Question: I am trying to add different views using the relative layout. The edittext and the spinner get added but the listview is not showing .Also, I am not using xmls for layout
'''
public class CustomView extends LinearLayout {
Context rContext;
private String rTitle;
private Spinner rSpinner;
private EditText rInput;
private ListView rResultsList;
public CustomView(Context context) {
super(context);
rContext = context;
}
public CustomView(Context context, AttributeSet attrs, int theme) {
super(context, attrs, theme);
}
public void initialize(String title) {
rTitle = title;
rInput = new EditText(rContext);
rInput.setId(1);
rSpinner = new Spinner(rContext);
rSpinner.setId(2);
rResultsList = new ListView(rContext);
rResultsList.setId(3);
rInput.setText("1");
ArrayAdapter<String> adapter = new ArrayAdapter<String>(rContext, R.layout.result_item, R.id.result_item, new String[] { "this", "that" });
rResultsList.setAdapter(adapter);
addViews();
}
@Override
public String toString() {
return rTitle;
}
private void addViews() {
RelativeLayout.LayoutParams relativeParams = new RelativeLayout.LayoutParams(ConvertoActivity.APP_WIDTH / 2, 100);
relativeParams.addRule(RelativeLayout.RIGHT_OF, rInput.getId());
RelativeLayout.LayoutParams relativeParams2 = new RelativeLayout.LayoutParams(ConvertoActivity.APP_WIDTH / 2, 100);
relativeParams.addRule(RelativeLayout.LEFT_OF, rSpinner.getId());
RelativeLayout.LayoutParams relativeParams3 = new RelativeLayout.LayoutParams(LayoutParams.WRAP_CONTENT, LayoutParams.WRAP_CONTENT);
relativeParams.addRule(RelativeLayout.BELOW, rInput.getId());
this.addView(rInput, relativeParams2);
this.addView(rSpinner, relativeParams);
this.addView(rResultsList, relativeParams3);
}
}
'''

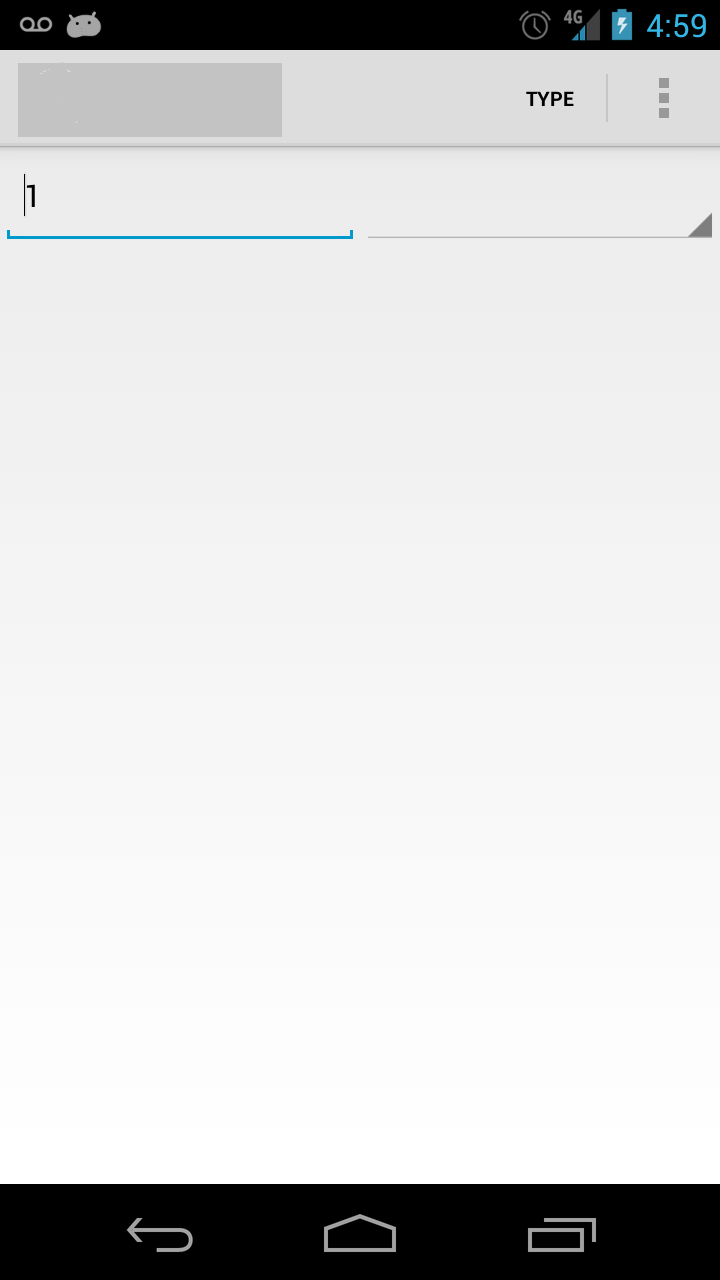
Answer: Nevermind, I found the answer.
I was adding rules to the same object of relative params.